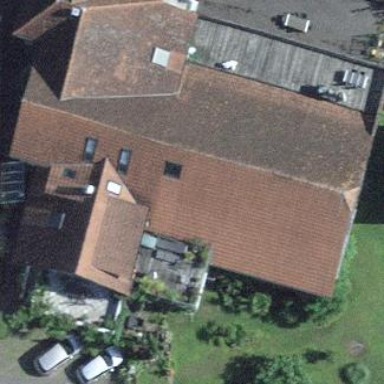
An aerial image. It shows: Detached building.